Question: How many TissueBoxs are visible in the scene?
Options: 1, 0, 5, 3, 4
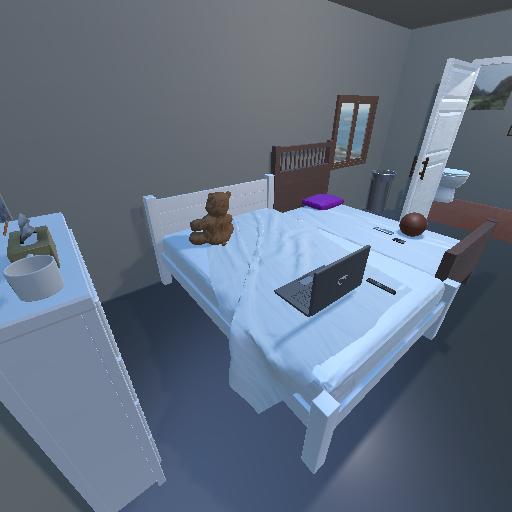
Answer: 1